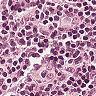
Metastatic tissue present: no